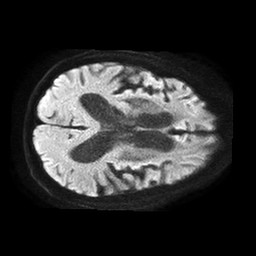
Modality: TRACE
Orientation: axial
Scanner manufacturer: philips
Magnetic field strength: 1.5 T
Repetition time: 4.6 s
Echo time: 0.08631 s